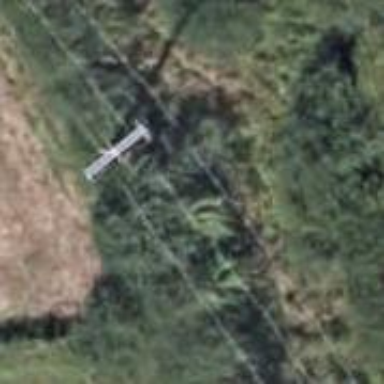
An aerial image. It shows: Power pole.